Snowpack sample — Loveland Pass, Silver Plume, Colorado, USA (2/11/26, 12:00 PM MST)
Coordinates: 39.663, -105.886
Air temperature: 35 °F
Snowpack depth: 82 cm
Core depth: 10 cm
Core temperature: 15.8 °F
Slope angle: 13°, slope face: 12°
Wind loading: high
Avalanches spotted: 1
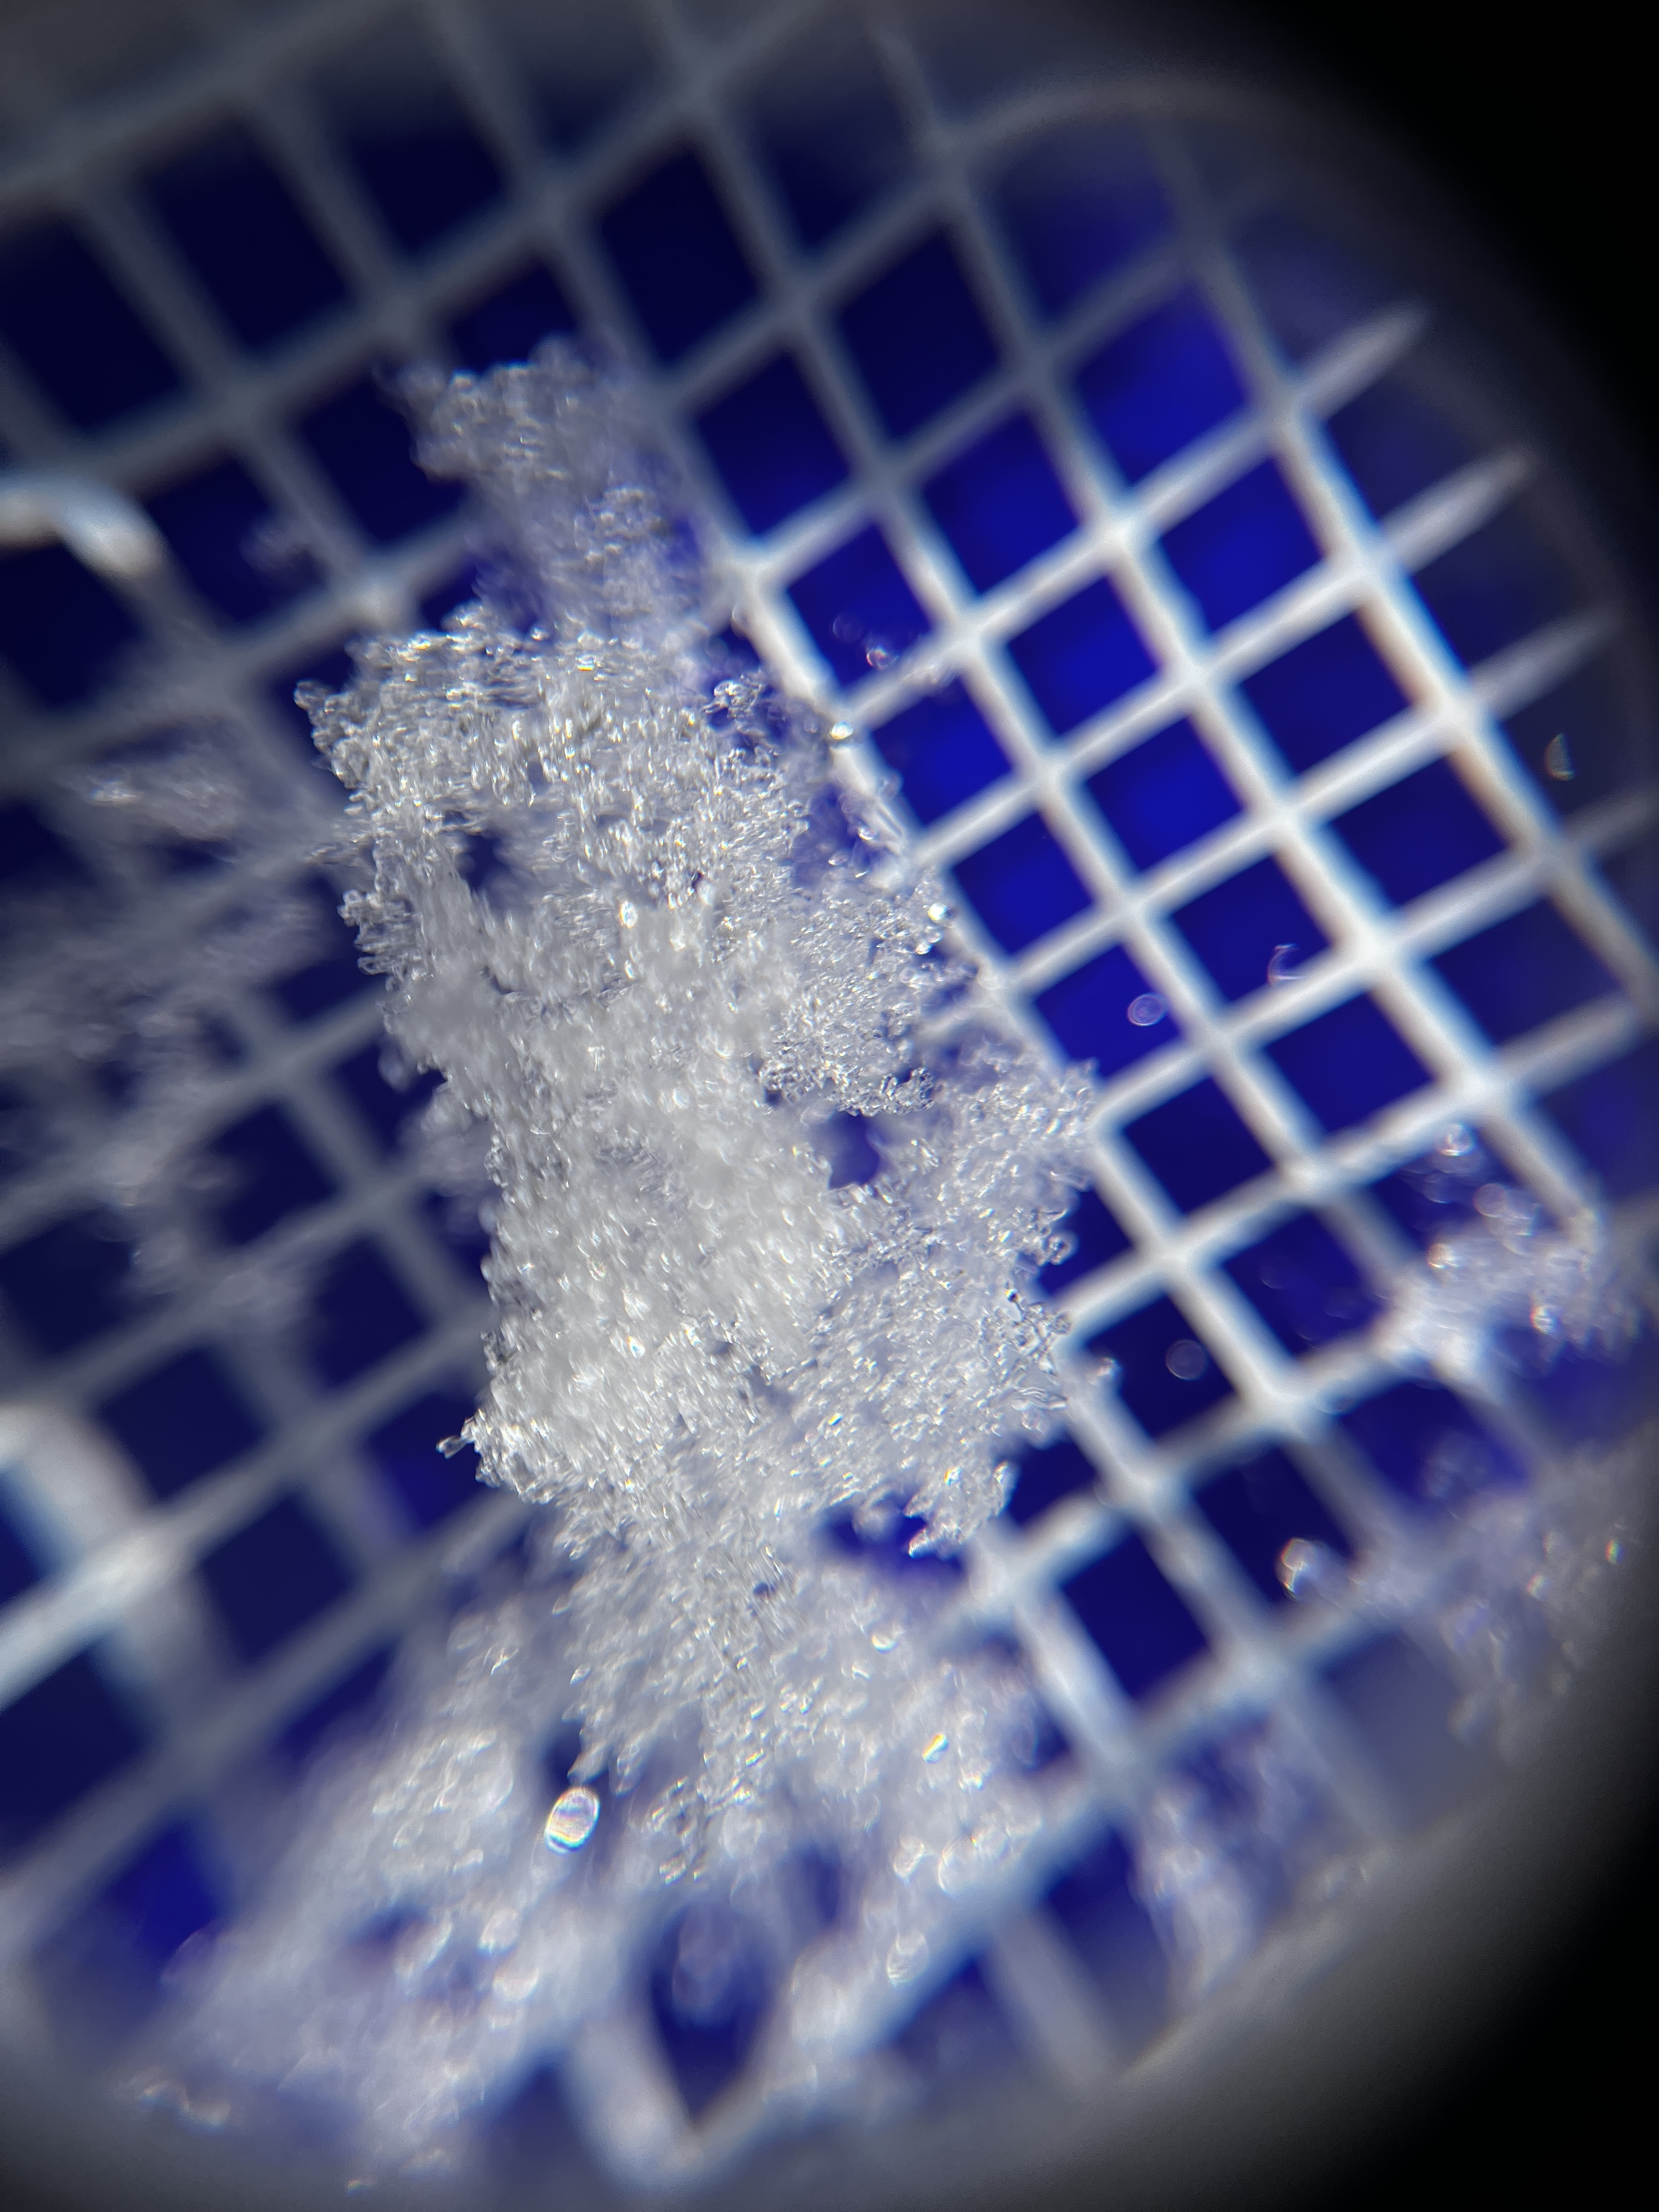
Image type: magnified_profile
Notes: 1 small avalanche spotted on the north side of the bowl, lots of wind loading